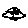
Label: car